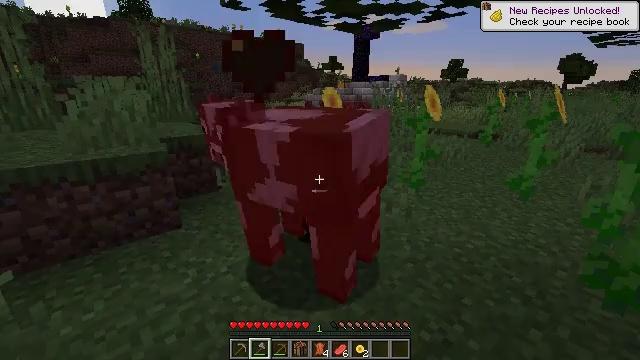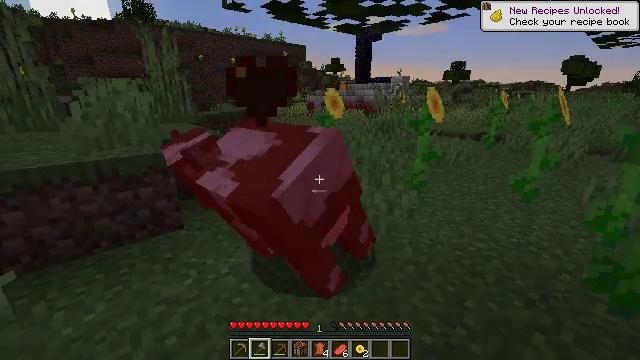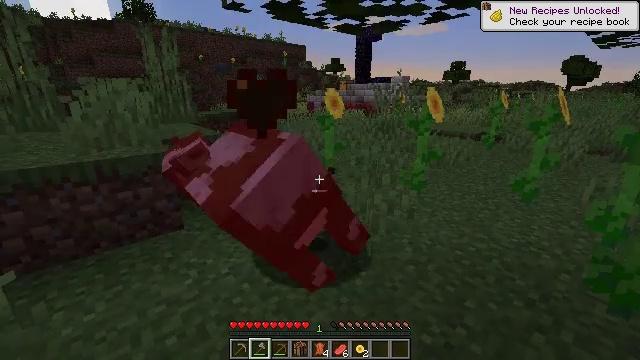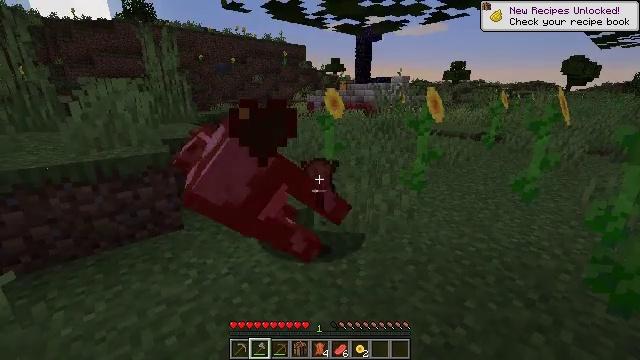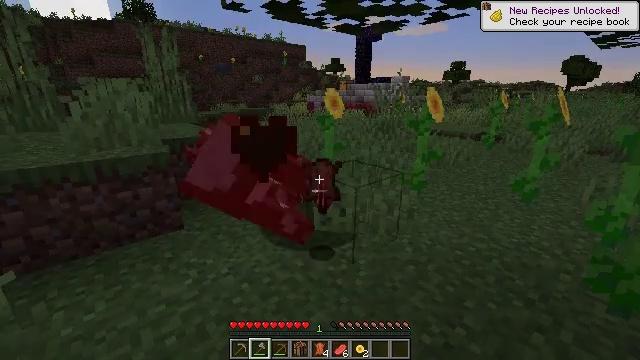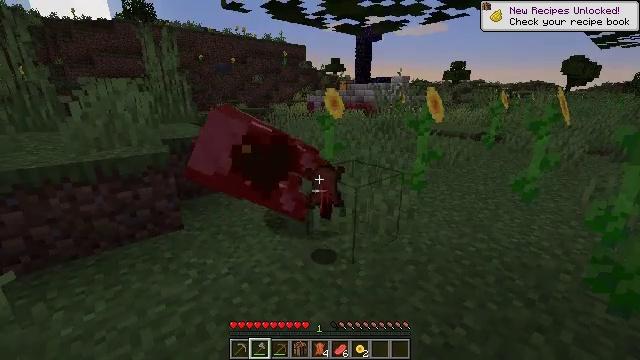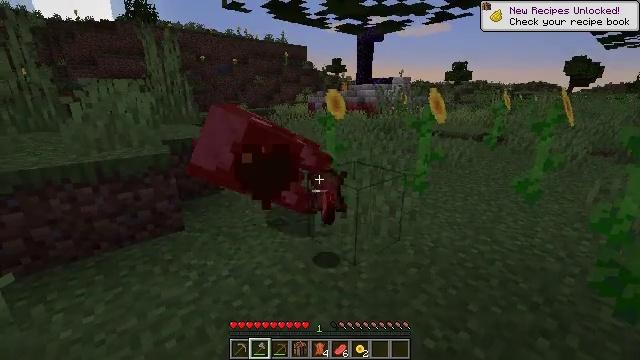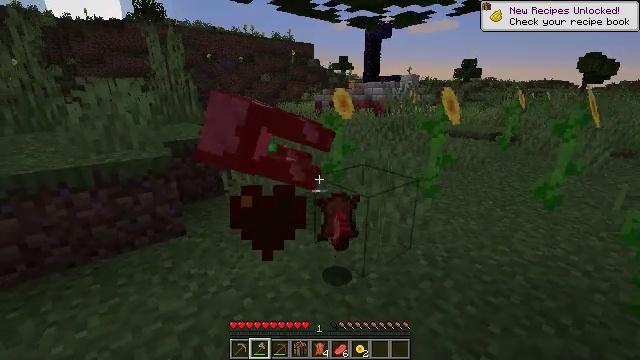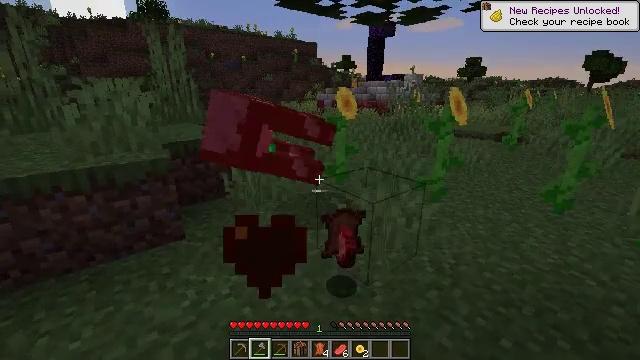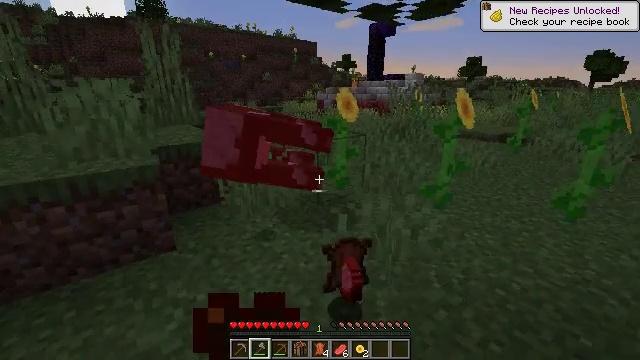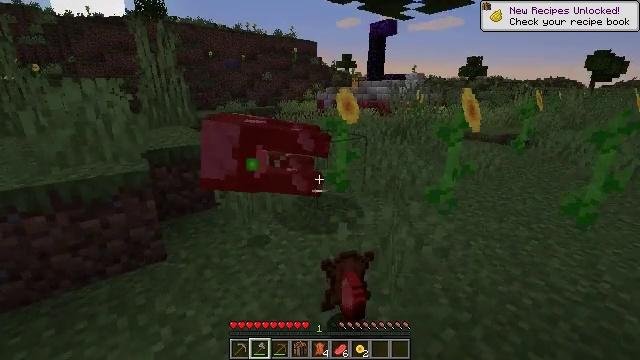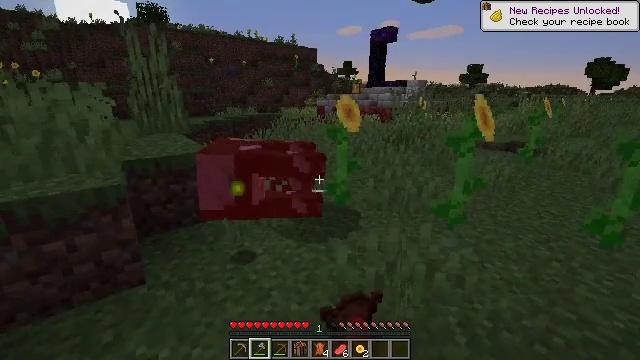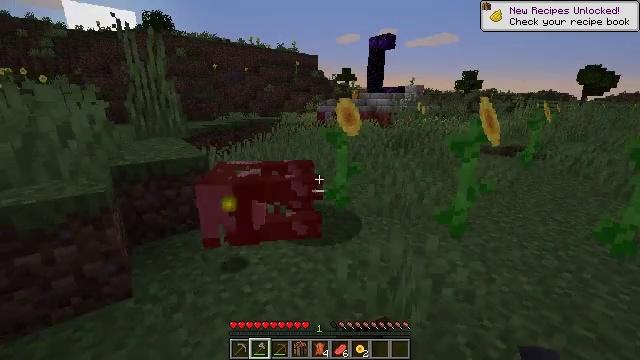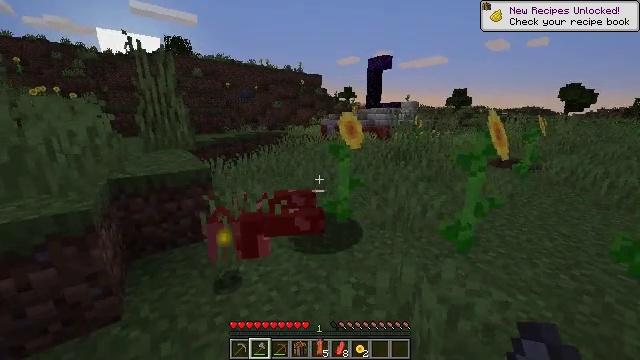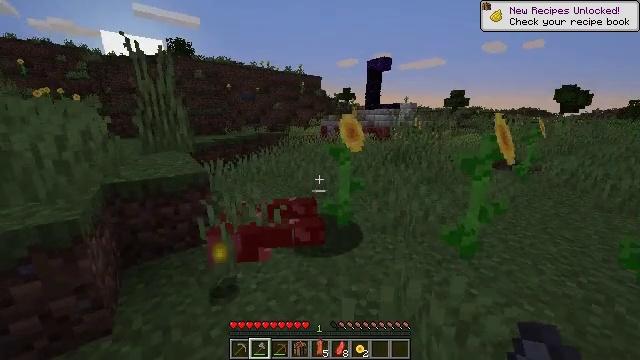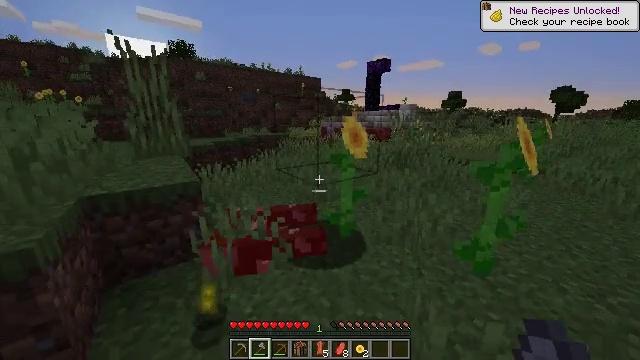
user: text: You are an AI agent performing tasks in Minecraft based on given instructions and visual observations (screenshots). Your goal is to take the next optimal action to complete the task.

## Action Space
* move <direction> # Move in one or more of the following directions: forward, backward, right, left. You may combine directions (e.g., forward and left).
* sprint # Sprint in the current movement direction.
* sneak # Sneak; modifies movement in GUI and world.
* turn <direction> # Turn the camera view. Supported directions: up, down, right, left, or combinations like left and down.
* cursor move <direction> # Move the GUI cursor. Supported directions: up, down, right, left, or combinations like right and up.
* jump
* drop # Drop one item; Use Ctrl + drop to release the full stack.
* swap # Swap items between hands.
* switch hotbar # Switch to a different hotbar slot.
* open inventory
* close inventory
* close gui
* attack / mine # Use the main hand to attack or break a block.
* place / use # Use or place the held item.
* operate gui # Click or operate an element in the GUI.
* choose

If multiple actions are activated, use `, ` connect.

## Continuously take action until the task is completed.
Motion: motion action
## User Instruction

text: Attack the chest to pick it up.
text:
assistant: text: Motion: no_op
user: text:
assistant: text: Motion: no_op
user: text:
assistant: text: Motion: no_op
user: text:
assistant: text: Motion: no_op
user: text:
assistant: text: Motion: no_op
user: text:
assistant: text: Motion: move forward
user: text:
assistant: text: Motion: move forward, turn left
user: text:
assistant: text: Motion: move forward
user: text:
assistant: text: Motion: move forward
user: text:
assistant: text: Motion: move forward
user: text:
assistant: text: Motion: move forward, sprint, turn up
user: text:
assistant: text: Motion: move forward, sprint
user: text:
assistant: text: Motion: move forward, sprint, turn up
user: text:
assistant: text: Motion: move forward, sprint
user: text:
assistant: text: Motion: move forward, sprint
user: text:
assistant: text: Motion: move forward, sprint
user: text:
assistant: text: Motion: move forward, sprint, turn up
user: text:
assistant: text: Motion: move forward, sprint
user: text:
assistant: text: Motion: move forward, sprint
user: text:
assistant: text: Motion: move forward, sprint
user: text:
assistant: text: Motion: move forward, sprint
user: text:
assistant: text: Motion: move forward, sprint
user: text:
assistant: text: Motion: move forward, sprint
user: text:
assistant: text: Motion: move forward, sprint, turn left, jump
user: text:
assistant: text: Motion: move forward, sprint, turn left, jump
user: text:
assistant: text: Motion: move forward, sprint, jump
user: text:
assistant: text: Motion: move forward, sprint, jump
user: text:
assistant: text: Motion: move forward, sprint, turn right, jump
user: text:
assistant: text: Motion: move forward, sprint, turn right and up, jump
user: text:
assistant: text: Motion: move forward, sprint, turn right and up, jump